Interaction volume radius: 5 \u00c5
Interaction volume height: 15 \u00c5
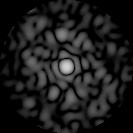
Disorder parameter: 0.7368